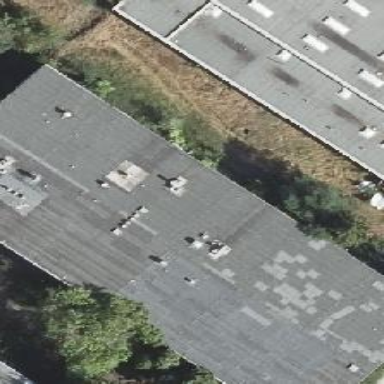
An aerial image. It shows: Industrial building with flat roof.